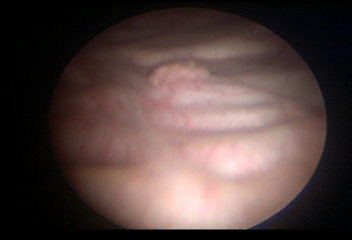
Modality: WLC
Class: Malignant
Subclass: LowGradePapillary
Lesion: L1
Stage: Ta
Morphology: Papillary
Bladder cancer association: Yes
Annotated structures: Tumor